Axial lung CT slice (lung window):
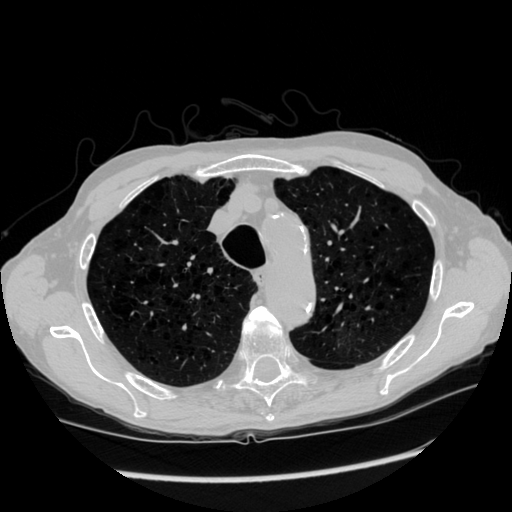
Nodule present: no